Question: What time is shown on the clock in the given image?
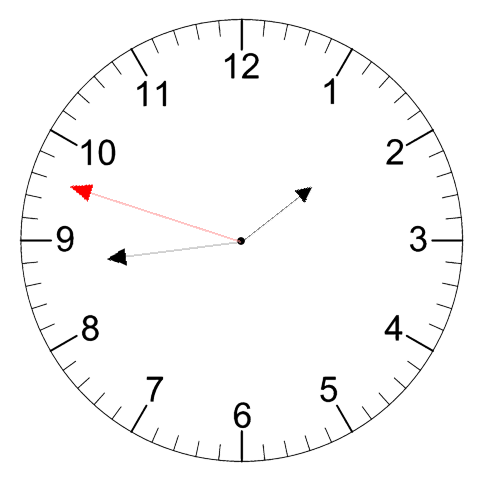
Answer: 01:43:48